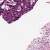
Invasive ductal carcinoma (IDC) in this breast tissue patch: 1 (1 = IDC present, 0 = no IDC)